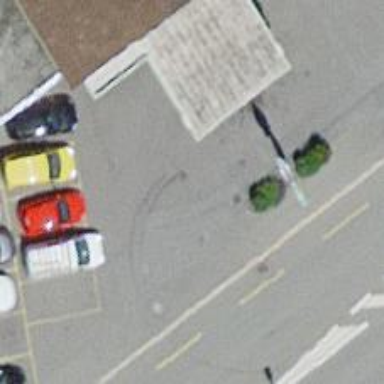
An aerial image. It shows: Fuel station with roof.